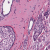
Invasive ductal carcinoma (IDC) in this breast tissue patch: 1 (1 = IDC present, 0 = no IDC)